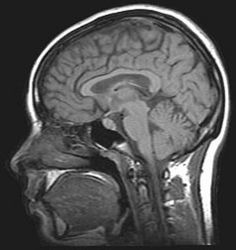
Label: notumor